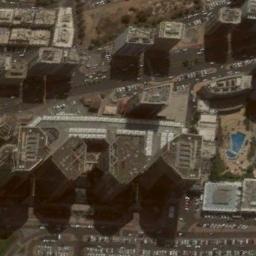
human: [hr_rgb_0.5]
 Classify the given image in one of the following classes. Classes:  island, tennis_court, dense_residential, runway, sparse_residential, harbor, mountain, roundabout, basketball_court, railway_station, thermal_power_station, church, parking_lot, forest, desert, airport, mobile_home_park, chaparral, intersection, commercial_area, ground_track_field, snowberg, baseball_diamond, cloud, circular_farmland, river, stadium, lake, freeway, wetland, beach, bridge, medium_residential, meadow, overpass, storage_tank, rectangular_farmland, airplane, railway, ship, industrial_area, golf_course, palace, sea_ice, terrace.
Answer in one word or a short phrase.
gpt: commercial_area